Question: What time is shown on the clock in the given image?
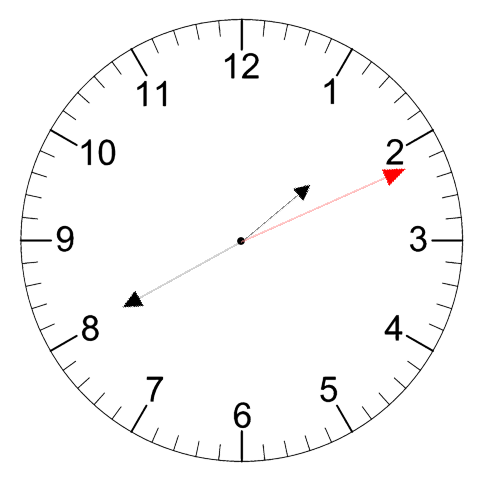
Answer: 01:40:11